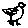
Label: bird